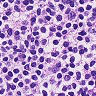
Metastatic tissue present: no